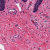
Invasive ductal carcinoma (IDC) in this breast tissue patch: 0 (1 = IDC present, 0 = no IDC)